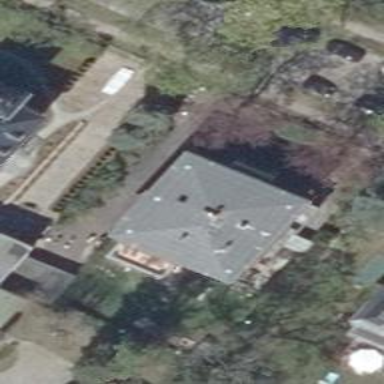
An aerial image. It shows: House with hipped roof.